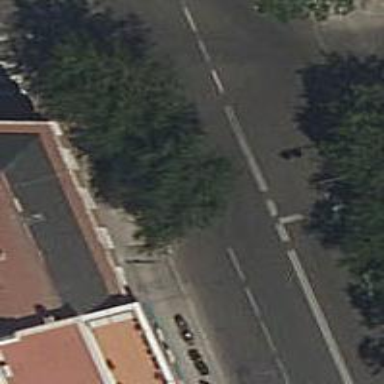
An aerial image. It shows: Road with traffic signals.